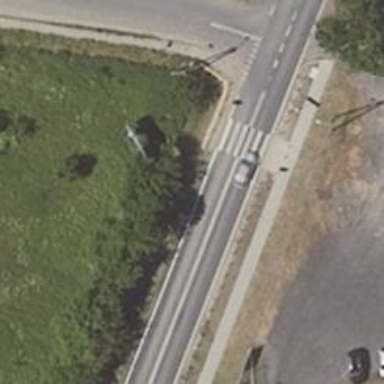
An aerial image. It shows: Uncontrolled road crossing.